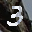
Label: 3